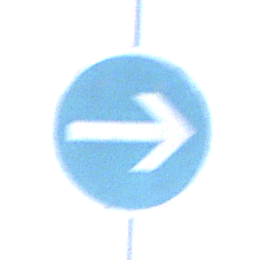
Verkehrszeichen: VorgeschriebeneFahrtrichtungHierRechts
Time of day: Midday
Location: Outdoor (Nature)
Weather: PartlyCloudy
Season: NotSpecified
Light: Natural